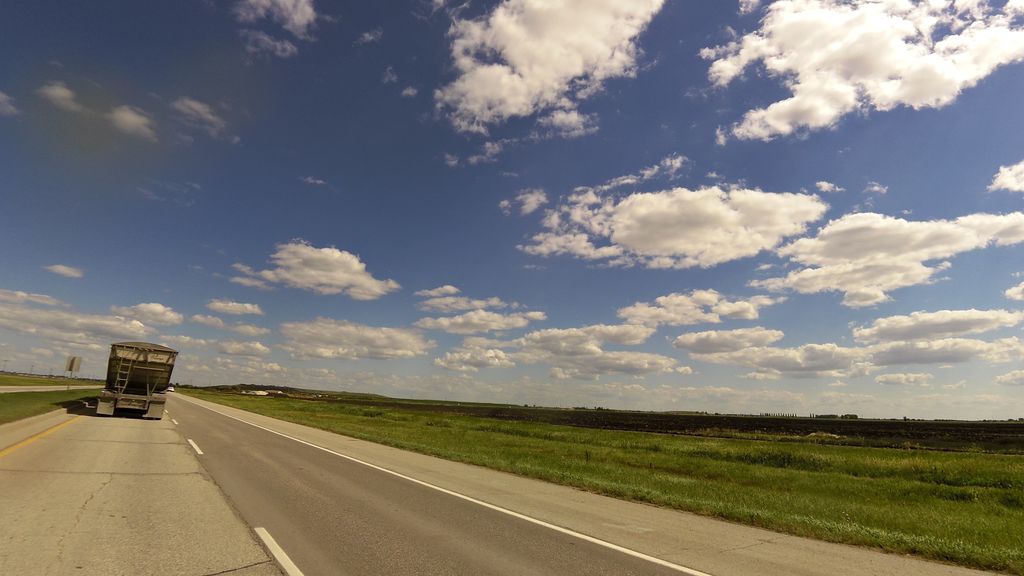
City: winnipeg